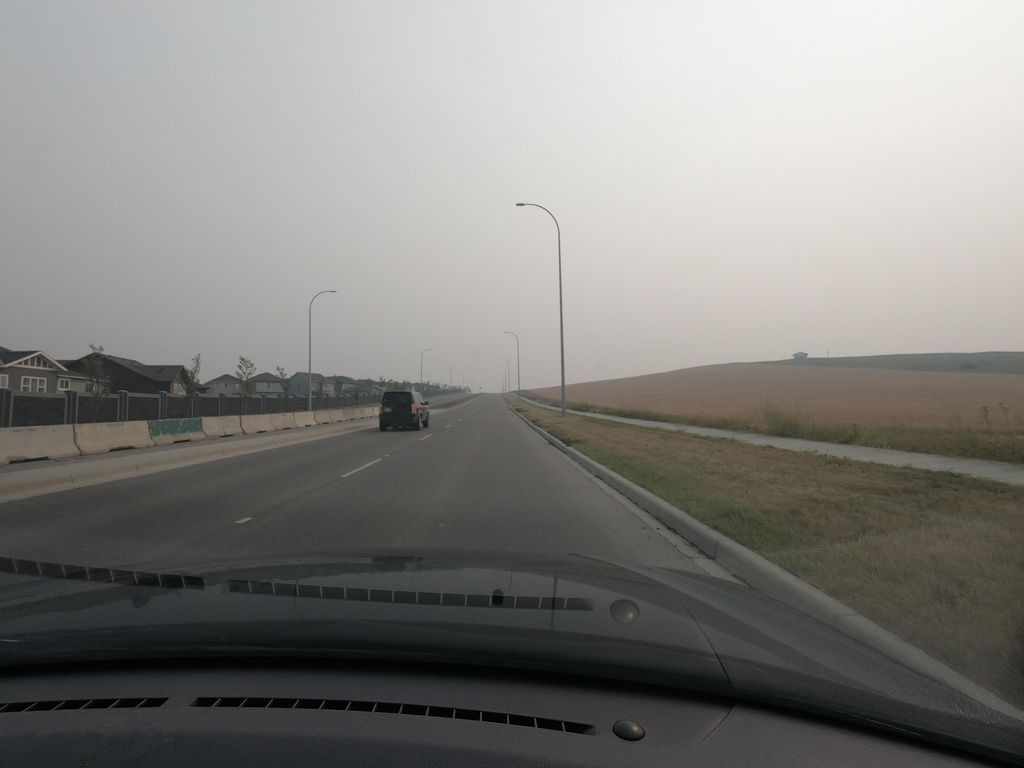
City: calgary